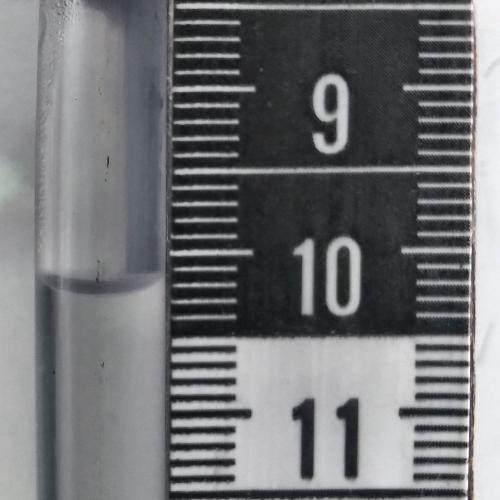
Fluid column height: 10.2 cm